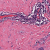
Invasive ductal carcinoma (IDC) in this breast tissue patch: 0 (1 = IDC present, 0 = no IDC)